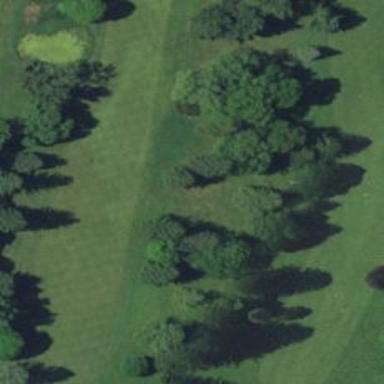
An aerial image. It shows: Rough golf area within woodland setting.